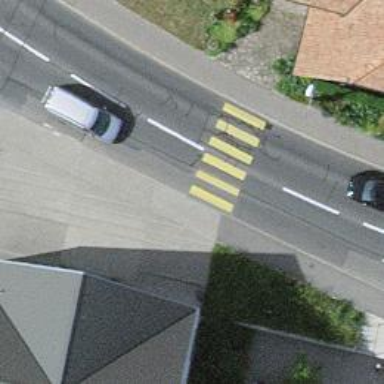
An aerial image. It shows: Secondary road with asphalt surface and sidewalks on both sides.